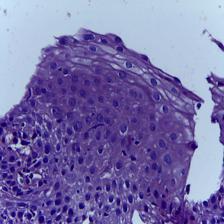
Diagnosis: OSCC